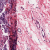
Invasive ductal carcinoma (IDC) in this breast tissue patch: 0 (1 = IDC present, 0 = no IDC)